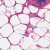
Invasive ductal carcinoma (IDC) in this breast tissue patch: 0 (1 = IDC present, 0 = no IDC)